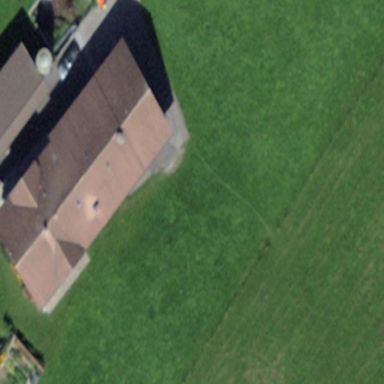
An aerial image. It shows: Farm building.